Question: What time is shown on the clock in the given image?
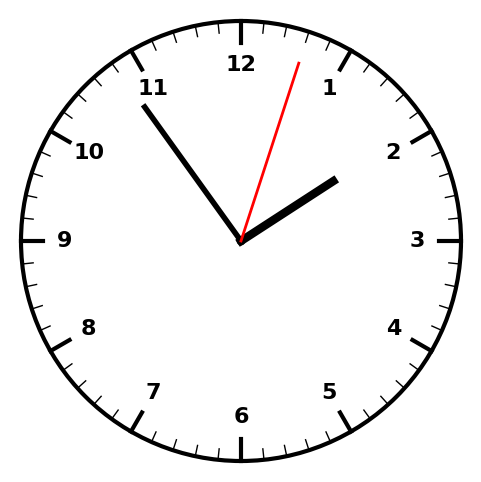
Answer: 01:54:03